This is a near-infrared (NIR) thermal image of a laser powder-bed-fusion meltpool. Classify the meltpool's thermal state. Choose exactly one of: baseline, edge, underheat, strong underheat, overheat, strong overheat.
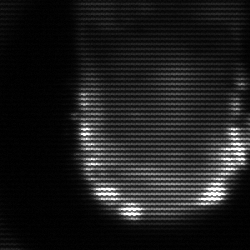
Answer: baseline